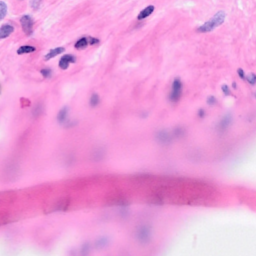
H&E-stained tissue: Breast